Question: When i click on the button to expand the navigation in mobile mode it doesn't push the content down it just opens a really small menu next to the button, Have i done something wrong?
'''
<div class = "container">
<a href = "#" class = "navbar-brand">Website Logo Goes Here</a>
<button class="navbar-toggle" data-toggle="collapse" data-target=".navHeaderCollapse">
<span class="icon-bar"></span>
<span class="icon-bar"></span>
<span class="icon-bar"></span>
</button>
<div class = "collapse navbar-collapse navHeaderCollapse">
<ul class = "nav navbar-nav navbar-right">
<li class=" bg-warning"><a href="#">Home</a></li>
<li class = "dropdown">
<a href="#" class="dropdown-toggle bg-info" data-toggle="dropdown">Games <b class="caret"></b></a>
<ul class="dropdown-menu">
<li><a href="#">Nintendo 3DS</a></li>
<li><a href="#">Nintendo DS</a></li>
<li><a href="#">Nintendo GBA</a></li>
<li><a href="#">Sony PSP</a></li>
<li><a href="#">Sony PS2</a></li>
<li><a href="#">View All</a></li>
</ul>
</li>
<li class="bg-warning"><a href="#">Games</a></li>
<li class="bg-info"><a href="#">Search</a></li>
<li class="bg-success"><a href="#">Help</a></li>
<li class="bg-danger"><a href="#">Blog</a></li>
</ul>
</div>
</div>
'''

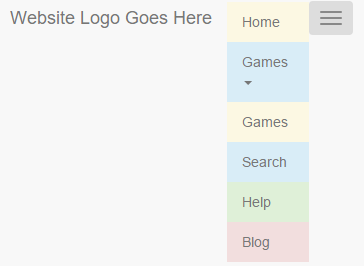
Answer: You are missing a couple of wrapper divs that are needed, and you should move your logo under the toggle button. It should looks like this:
'''
<div class = "container">
<nav class="navbar navbar-default">
<div class="navbar-header">
<button class="navbar-toggle" data-toggle="collapse" data-target=".navHeaderCollapse">
<span class="icon-bar"></span>
<span class="icon-bar"></span>
<span class="icon-bar"></span>
</button>
<a href = "#" class = "navbar-brand">Website Logo Goes Here</a>
</div>
<div class = "collapse navbar-collapse navHeaderCollapse">
<ul class = "nav navbar-nav navbar-right">
<li class=" bg-warning"><a href="#">Home</a></li>
<li class = "dropdown">
<a href="#" class="dropdown-toggle bg-info" data-toggle="dropdown">Games <b class="caret"></b></a>
<ul class="dropdown-menu">
<li><a href="#">Nintendo 3DS</a></li>
<li><a href="#">Nintendo DS</a></li>
<li><a href="#">Nintendo GBA</a></li>
<li><a href="#">Sony PSP</a></li>
<li><a href="#">Sony PS2</a></li>
<li><a href="#">View All</a></li>
</ul>
</li>
<li class="bg-warning"><a href="#">Games</a></li>
<li class="bg-info"><a href="#">Search</a></li>
<li class="bg-success"><a href="#">Help</a></li>
<li class="bg-danger"><a href="#">Blog</a></li>
</ul>
</div>
</nav>
</div>
'''